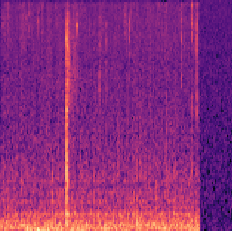
Sound class: Fire crackling